Question: Count the number of objects in the diagram.
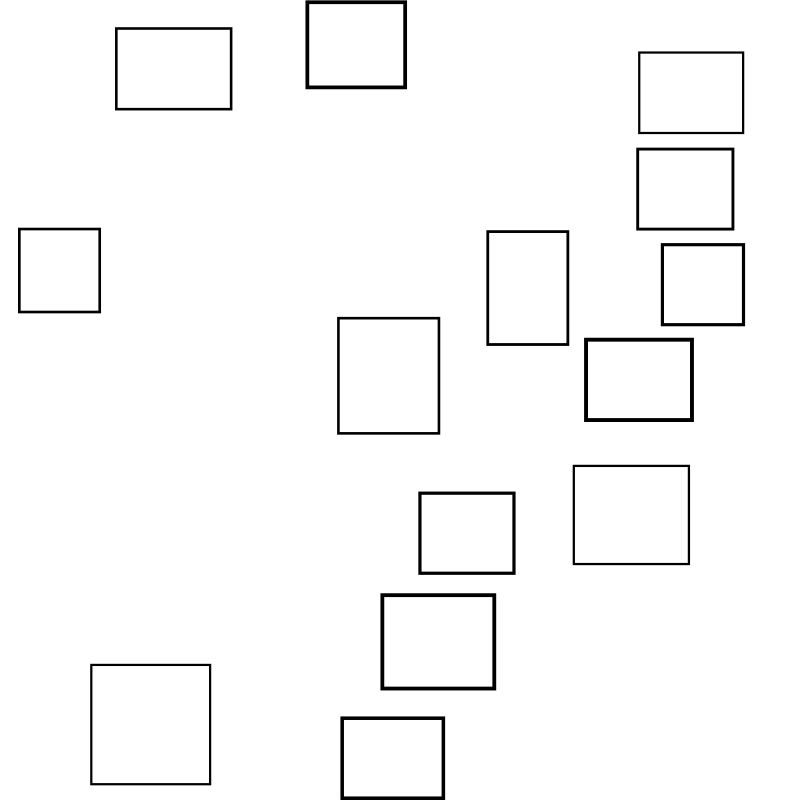
Answer: 14